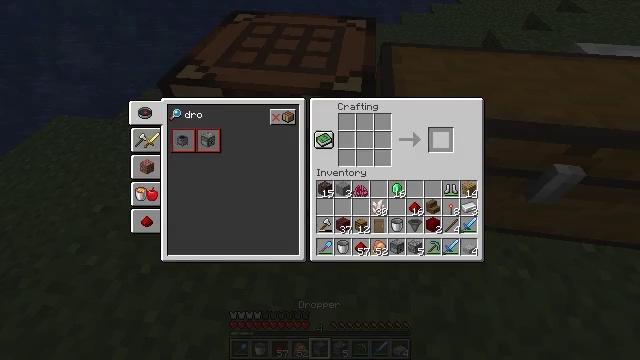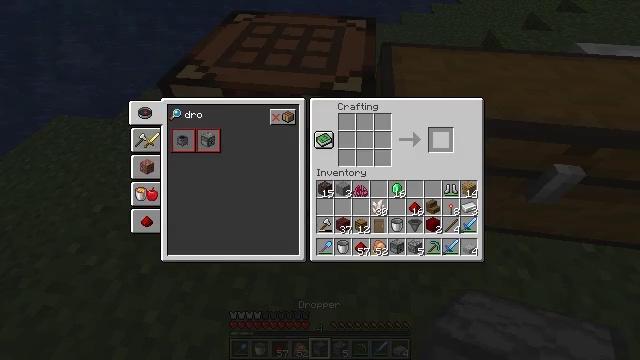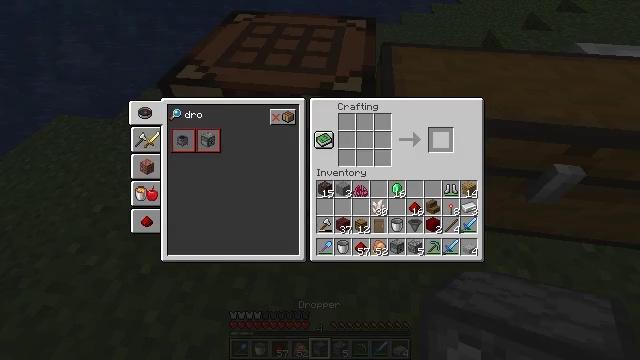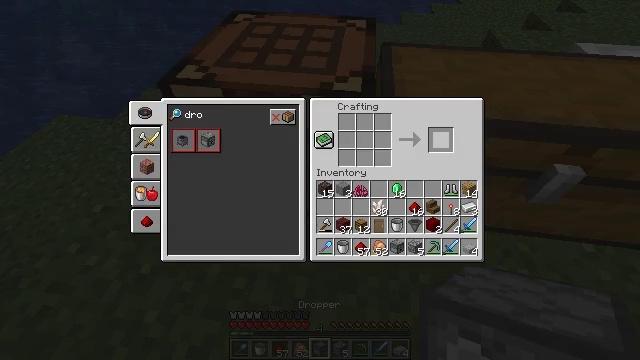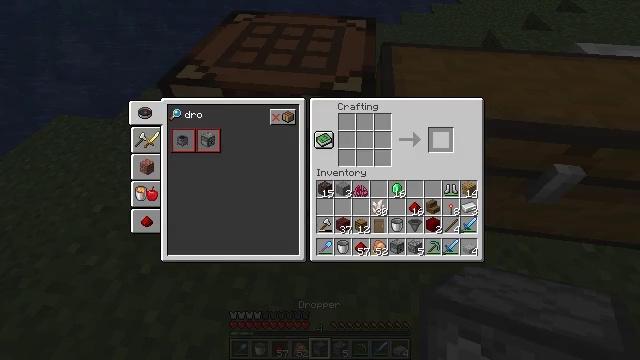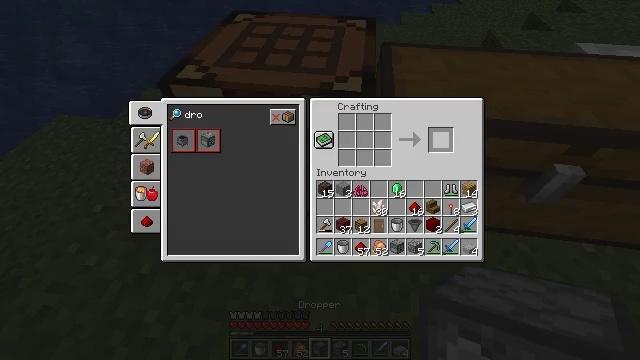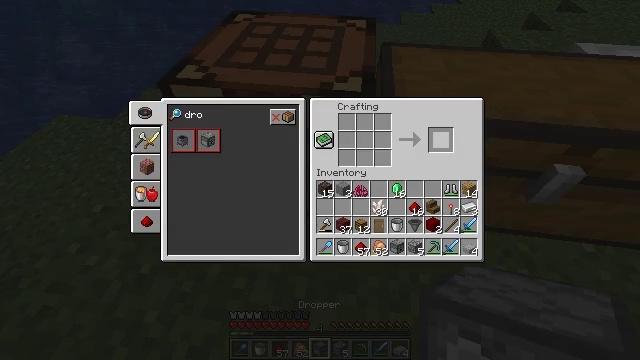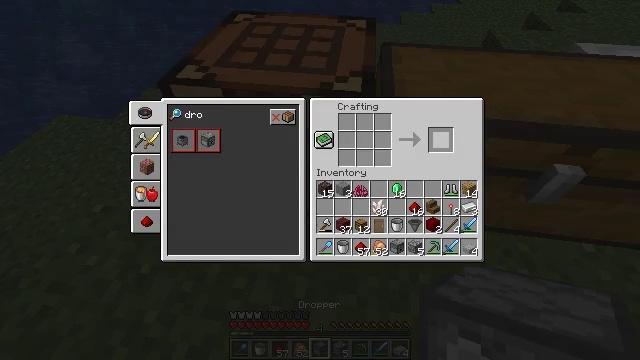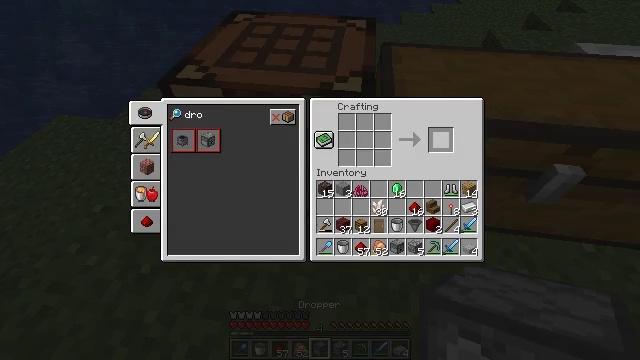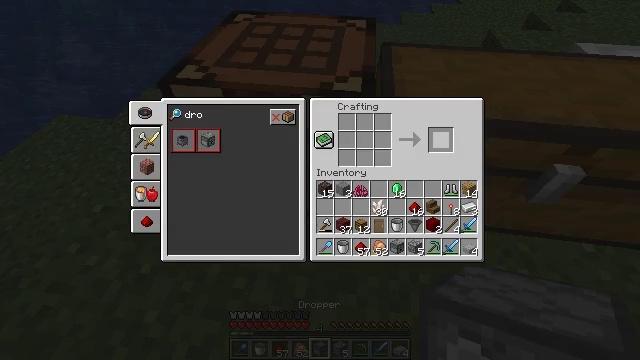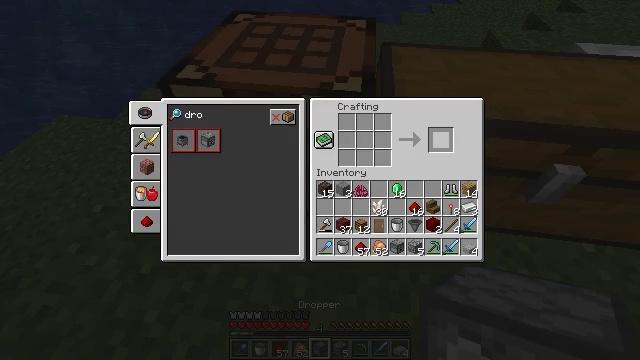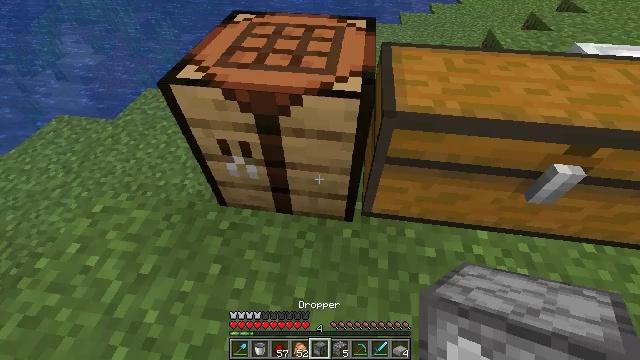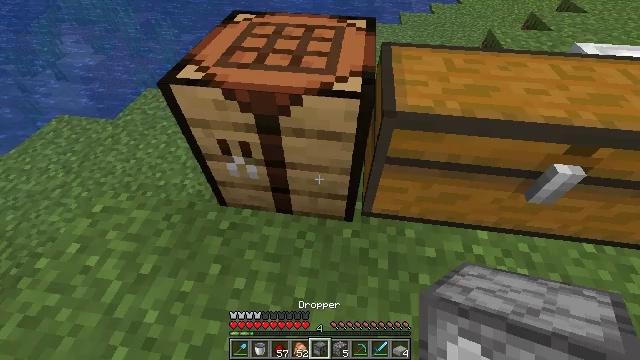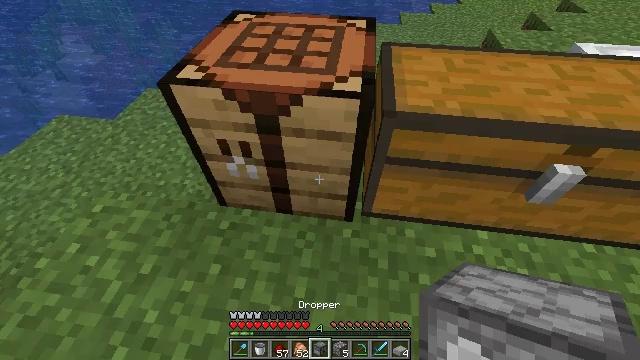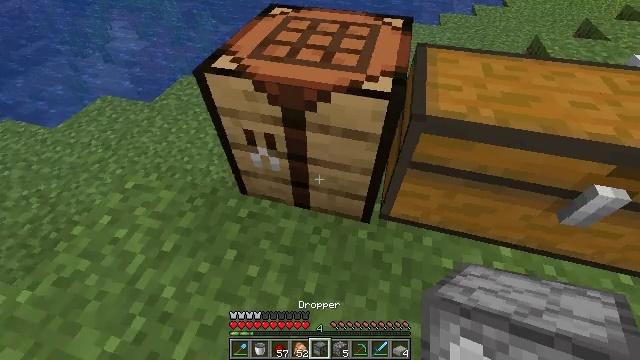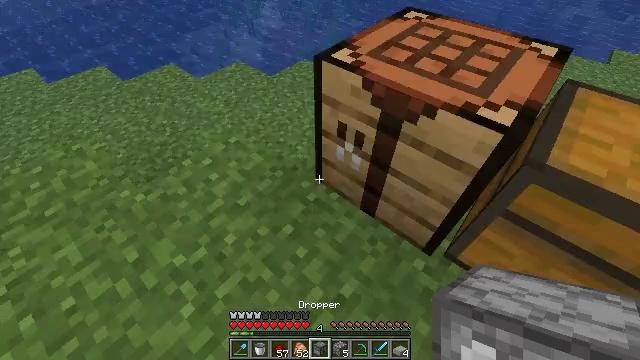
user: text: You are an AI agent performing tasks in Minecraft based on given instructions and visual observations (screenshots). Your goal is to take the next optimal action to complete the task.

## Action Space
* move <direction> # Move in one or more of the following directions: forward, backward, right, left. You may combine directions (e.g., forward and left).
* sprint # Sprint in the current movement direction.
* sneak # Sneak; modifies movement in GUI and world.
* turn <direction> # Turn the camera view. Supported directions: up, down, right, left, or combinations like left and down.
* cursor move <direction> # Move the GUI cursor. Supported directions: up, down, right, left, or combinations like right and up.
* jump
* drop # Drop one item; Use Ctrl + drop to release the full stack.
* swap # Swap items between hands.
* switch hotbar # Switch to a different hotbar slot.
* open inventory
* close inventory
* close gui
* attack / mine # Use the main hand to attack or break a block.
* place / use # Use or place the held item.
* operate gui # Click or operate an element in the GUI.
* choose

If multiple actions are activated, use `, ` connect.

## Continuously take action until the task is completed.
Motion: motion action
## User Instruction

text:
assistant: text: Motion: sneak, open gui
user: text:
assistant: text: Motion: sneak
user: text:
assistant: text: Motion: sneak
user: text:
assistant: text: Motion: sneak
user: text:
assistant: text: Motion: no_op
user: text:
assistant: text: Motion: no_op
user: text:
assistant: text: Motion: no_op
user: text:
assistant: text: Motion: no_op
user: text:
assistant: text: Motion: no_op
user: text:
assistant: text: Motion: no_op
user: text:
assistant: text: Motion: no_op
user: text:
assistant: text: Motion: close gui
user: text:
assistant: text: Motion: no_op
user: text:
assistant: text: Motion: turn left
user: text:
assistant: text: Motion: turn left
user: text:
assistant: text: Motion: turn left and up
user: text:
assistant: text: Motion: turn left and up
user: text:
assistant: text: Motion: turn left and up
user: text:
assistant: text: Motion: turn left and up
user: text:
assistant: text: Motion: move forward
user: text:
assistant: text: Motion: move forward
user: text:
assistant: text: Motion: move forward
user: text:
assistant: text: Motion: move forward
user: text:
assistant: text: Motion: move forward, turn left
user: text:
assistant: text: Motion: move forward, turn left and up
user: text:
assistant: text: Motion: move forward, sprint, turn left and up
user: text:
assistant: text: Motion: move forward, sprint, turn left and up
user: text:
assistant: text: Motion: move forward, turn left and up
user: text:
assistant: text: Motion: move forward
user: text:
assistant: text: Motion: move forward, sprint, turn left